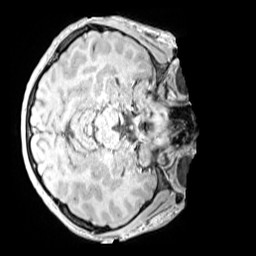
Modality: MP2RAGE
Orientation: axial
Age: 12
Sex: female
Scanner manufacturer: siemens
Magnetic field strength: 3 T
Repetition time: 4 s
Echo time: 0.00299 s